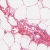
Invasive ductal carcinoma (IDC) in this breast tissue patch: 0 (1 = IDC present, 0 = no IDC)